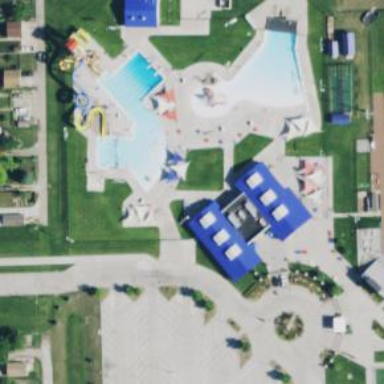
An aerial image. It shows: Water park.